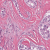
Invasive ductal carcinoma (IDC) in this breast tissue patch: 1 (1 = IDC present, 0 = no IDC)